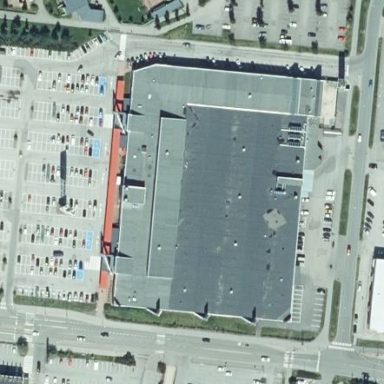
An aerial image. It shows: Supermarket building.